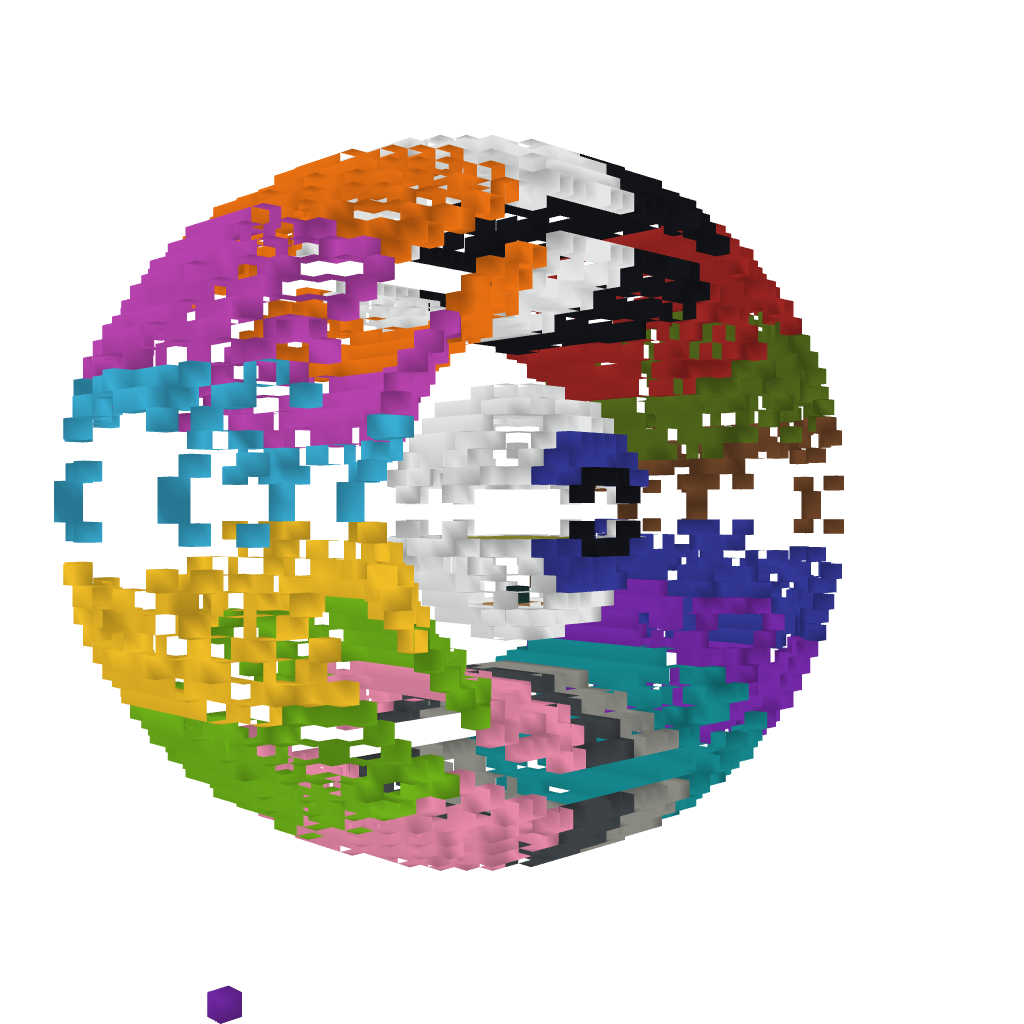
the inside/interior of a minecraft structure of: Colored Eye